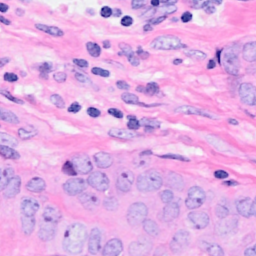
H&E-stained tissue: Breast